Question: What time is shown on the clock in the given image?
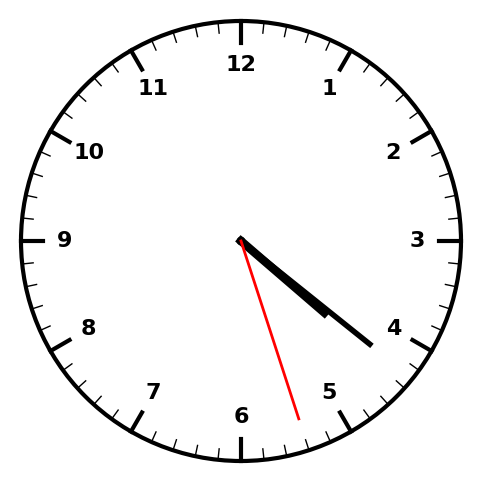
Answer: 04:21:27